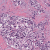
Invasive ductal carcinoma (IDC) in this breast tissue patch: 1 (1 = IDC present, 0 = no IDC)